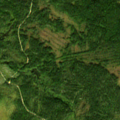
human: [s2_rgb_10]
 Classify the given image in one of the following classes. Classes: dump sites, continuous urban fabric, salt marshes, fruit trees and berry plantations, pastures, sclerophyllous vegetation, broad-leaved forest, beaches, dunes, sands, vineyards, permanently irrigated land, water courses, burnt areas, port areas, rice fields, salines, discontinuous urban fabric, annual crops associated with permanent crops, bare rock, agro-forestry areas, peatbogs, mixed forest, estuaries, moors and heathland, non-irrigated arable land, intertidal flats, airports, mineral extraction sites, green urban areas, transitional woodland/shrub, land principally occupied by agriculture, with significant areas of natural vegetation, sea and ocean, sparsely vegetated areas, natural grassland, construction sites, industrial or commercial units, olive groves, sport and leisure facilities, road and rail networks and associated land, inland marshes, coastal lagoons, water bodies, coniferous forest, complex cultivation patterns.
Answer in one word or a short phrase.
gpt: coniferous forest, mixed forest, transitional woodland/shrub, peatbogs